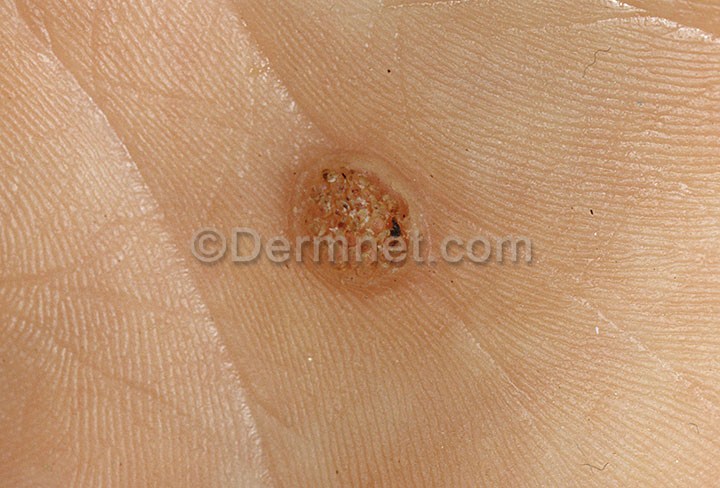
Disease: Warts Molluscum and other Viral Infections